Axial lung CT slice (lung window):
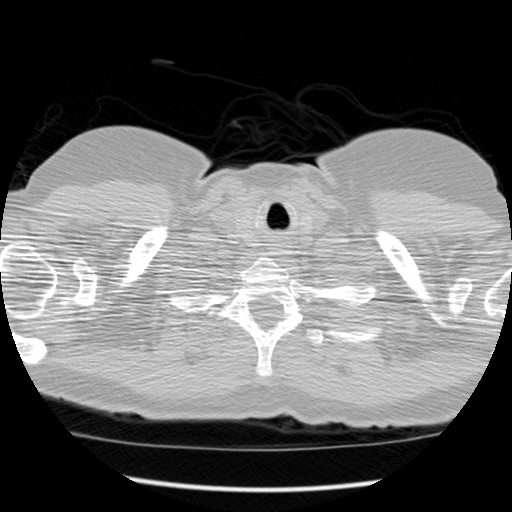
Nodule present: no